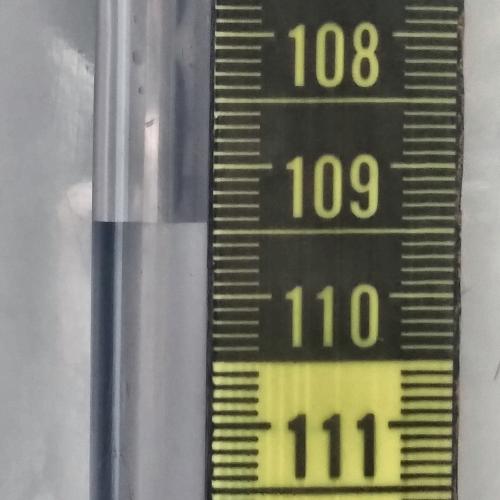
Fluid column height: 109.4 cm